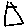
Label: triangle